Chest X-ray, AP view. Patient: 31 years old, sex M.
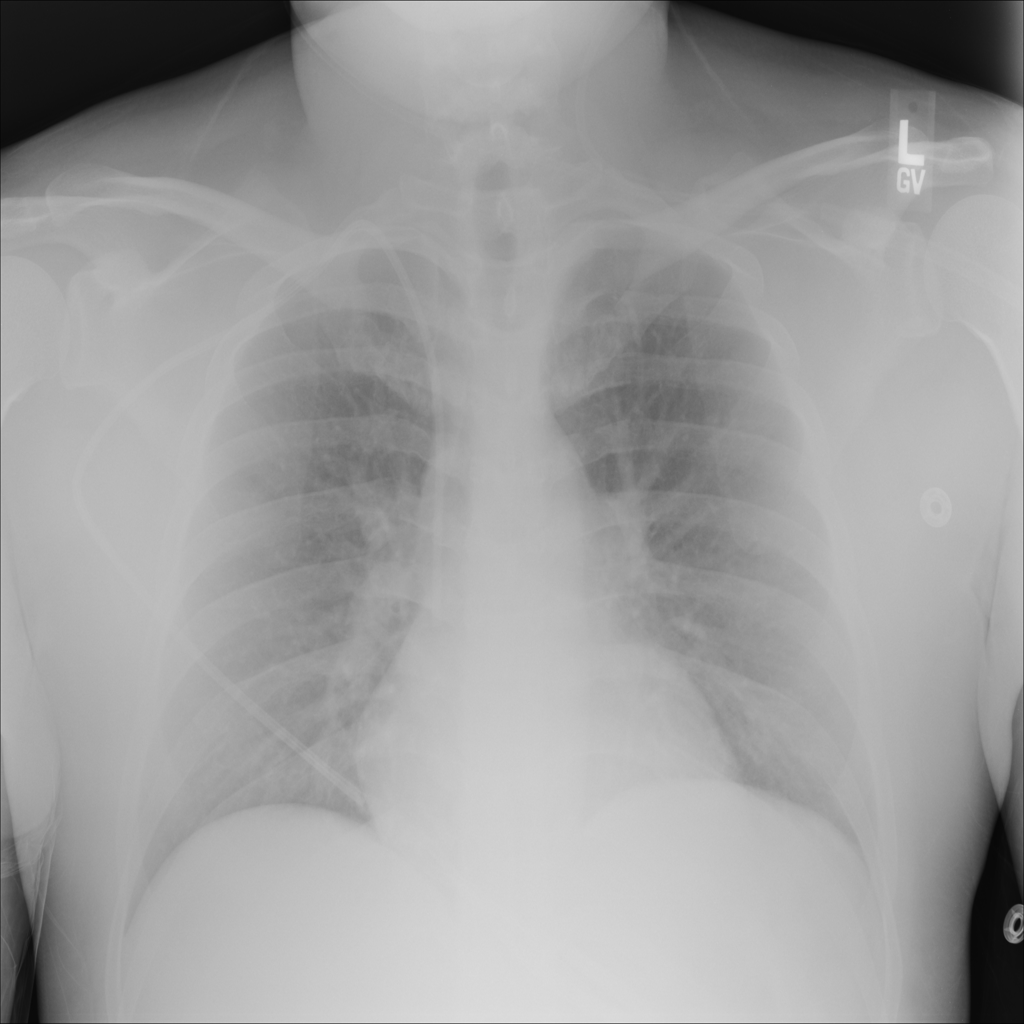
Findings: No Finding